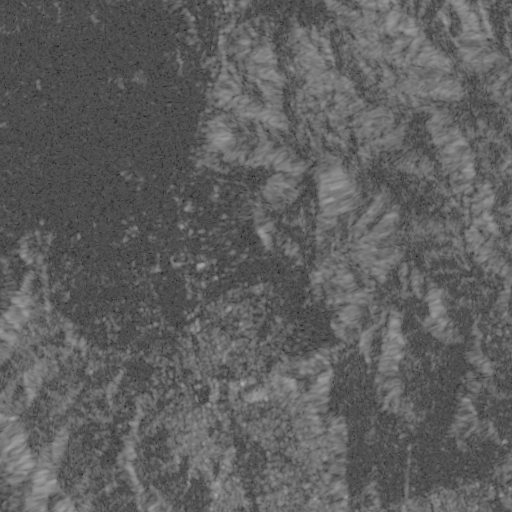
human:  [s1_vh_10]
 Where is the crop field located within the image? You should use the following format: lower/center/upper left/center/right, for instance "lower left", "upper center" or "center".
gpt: The crop field is located in the center left of the image.
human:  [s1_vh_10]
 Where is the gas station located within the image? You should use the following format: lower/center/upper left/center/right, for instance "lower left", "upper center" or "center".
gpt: The gas station is located in the lower center of the image.
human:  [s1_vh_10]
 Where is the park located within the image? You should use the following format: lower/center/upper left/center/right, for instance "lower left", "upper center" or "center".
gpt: The park is located in the lower left of the image.
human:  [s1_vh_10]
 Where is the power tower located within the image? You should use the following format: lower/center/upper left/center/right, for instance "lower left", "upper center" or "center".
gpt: The power tower is located in the lower right of the image.
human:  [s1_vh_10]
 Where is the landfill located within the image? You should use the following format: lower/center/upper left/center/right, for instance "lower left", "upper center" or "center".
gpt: There is no landfill in the image.

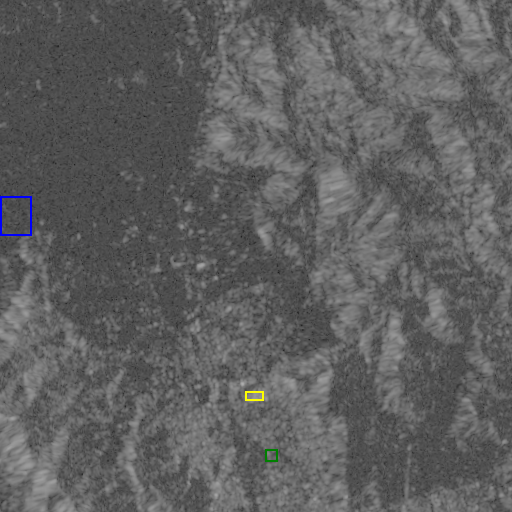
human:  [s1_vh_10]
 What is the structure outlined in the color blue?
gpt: The structure outlined in blue is a crop field.
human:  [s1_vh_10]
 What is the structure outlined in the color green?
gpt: The structure outlined in green is a park.
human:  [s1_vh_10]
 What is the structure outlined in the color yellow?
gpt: The structure outlined in yellow is a building.
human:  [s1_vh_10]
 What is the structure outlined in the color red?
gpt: There is no red outline.